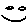
Label: smiley face